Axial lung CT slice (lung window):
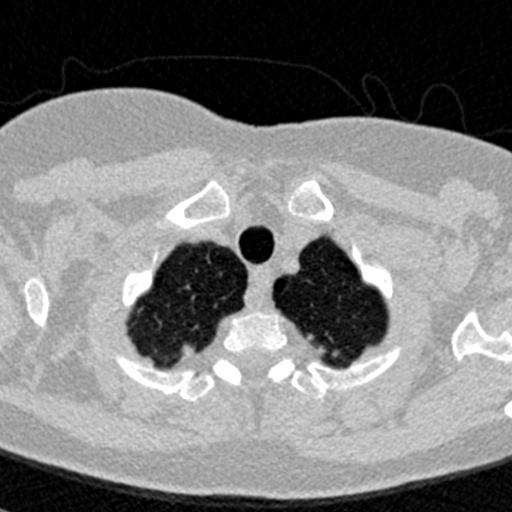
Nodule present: no